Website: home-depot
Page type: address-validator
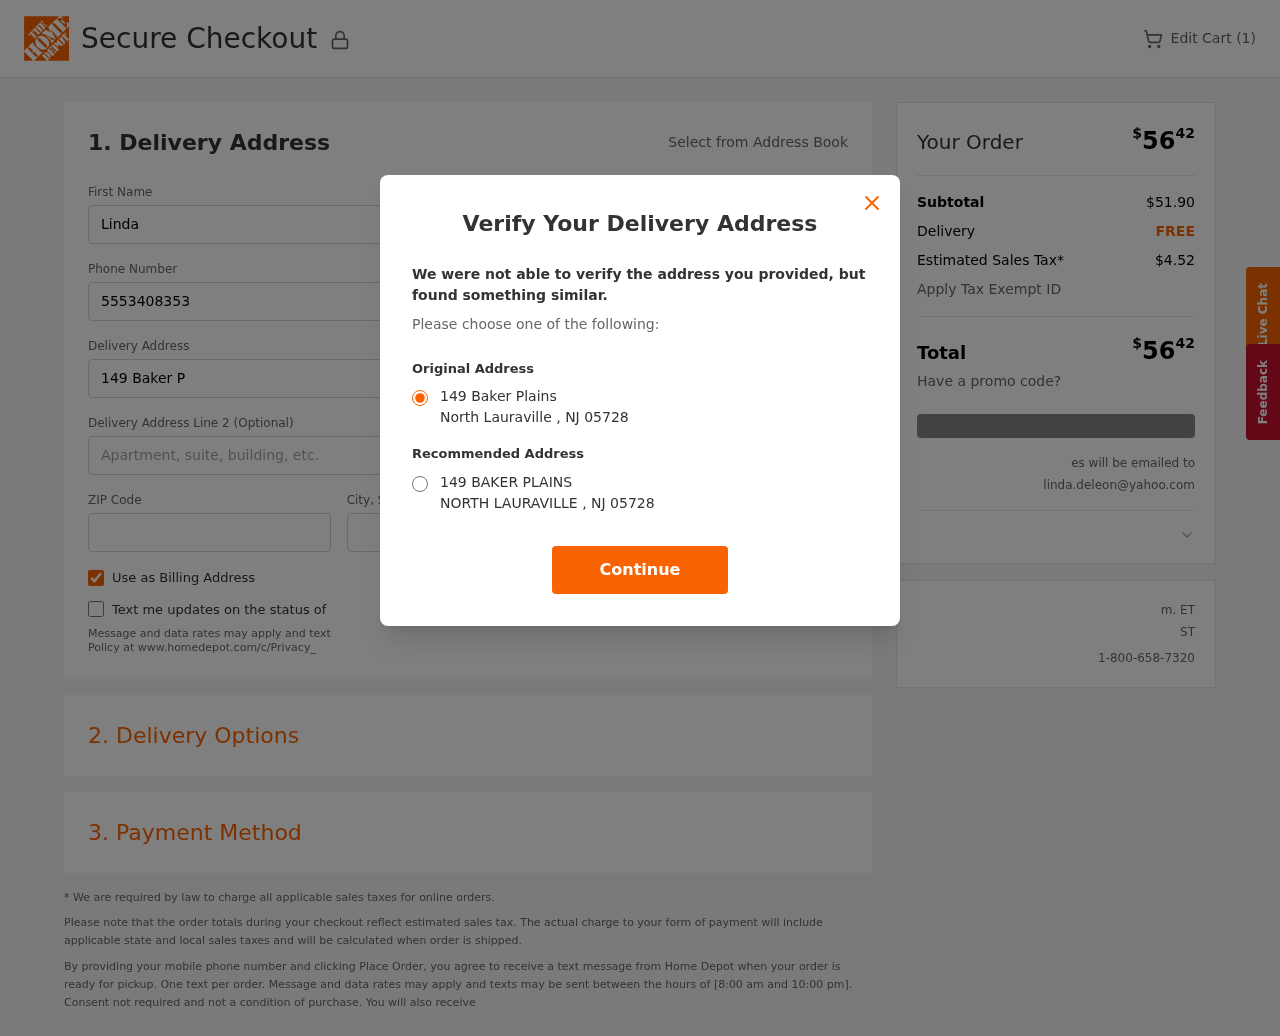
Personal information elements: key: PII_CITY
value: North Lauraville
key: PII_EMAIL
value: linda.deleon@yahoo.com
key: PII_POSTCODE
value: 05728
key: PII_STATE_ABBR
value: NJ
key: PII_STREET
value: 149 Baker Plains
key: PII_FIRSTNAME
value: Linda
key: PII_LASTNAME
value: Deleon
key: PII_PHONE
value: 5553408353
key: PII_STREET2
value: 6322 Harris Avenue Suite 606
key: PII_CITY_STATE
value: North Lauraville, NJ
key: PII_STREET_ALT
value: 149 BAKER PLAINS
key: PII_CITY_ALT
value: NORTH LAURAVILLE
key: PII_POSTCODE_FULL
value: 05728
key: PII_POSTCODE_NUMERIC
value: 5728
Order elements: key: ORDER_NUM_ITEMS
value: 1
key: ORDER_TOTAL
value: $5642
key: ORDER_SUBTOTAL
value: $51.90
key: ORDER_SHIPPING_COST
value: FREE
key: ORDER_TAX
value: $4.52